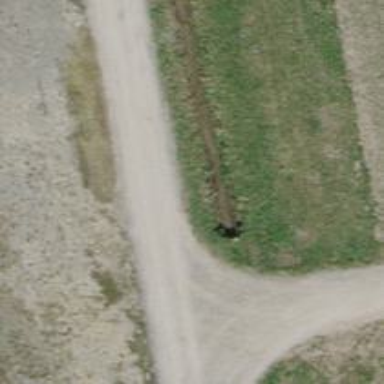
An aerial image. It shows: Tunnel.